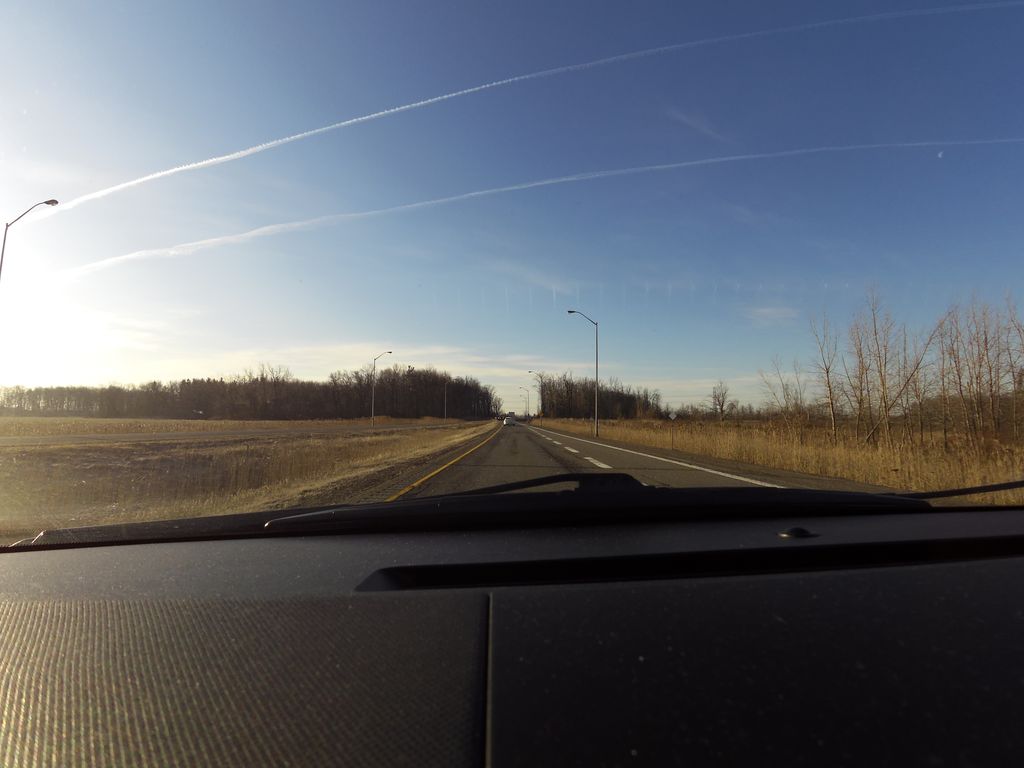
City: hamilton